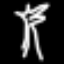
Label: palm tree